Field crop: tomato
Growth stage: 1
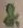
Species: solanum